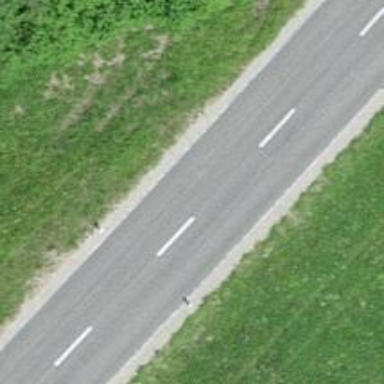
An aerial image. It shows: Tertiary road with asphalt surface.